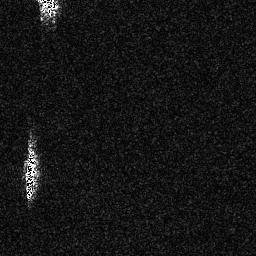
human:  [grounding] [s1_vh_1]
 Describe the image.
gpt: In the satellite image, there is  <ref>1 medium ship </ref> <box>[[8, 58, 15, 78, 0]]</box> located at left.